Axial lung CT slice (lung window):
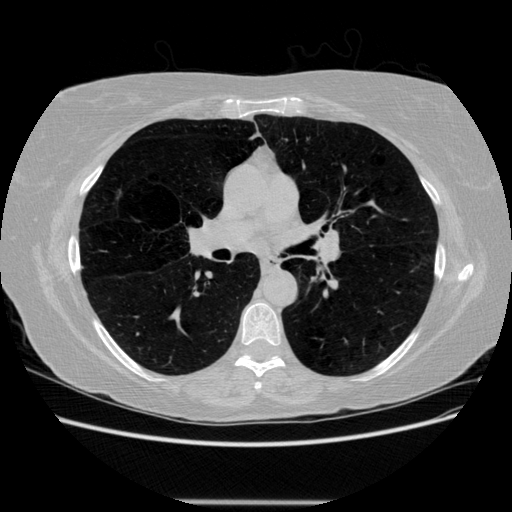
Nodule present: no